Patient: sex F, age 43
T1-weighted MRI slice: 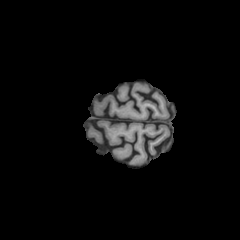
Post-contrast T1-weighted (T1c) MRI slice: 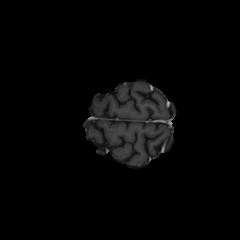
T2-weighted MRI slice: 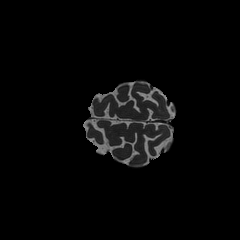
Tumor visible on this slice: no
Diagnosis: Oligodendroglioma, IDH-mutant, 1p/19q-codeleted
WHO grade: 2